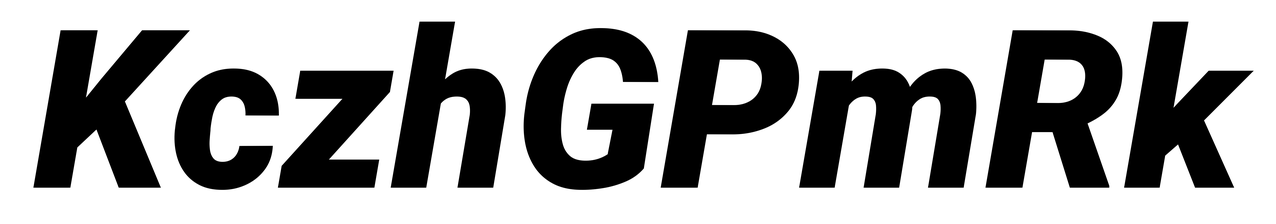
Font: Roboto-Italic_Black_Italic